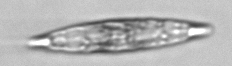
Label: pennate